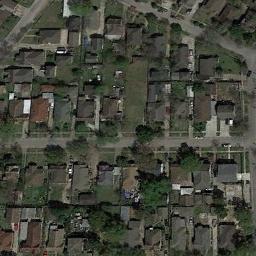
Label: dense_residential